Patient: sex F, age 62
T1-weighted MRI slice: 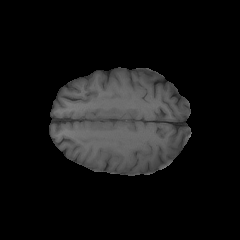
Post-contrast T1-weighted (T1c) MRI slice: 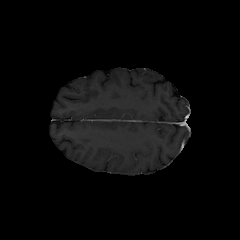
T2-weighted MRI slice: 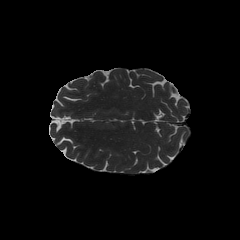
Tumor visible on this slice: no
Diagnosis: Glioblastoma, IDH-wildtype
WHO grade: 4